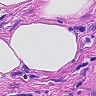
Metastatic tissue present: no